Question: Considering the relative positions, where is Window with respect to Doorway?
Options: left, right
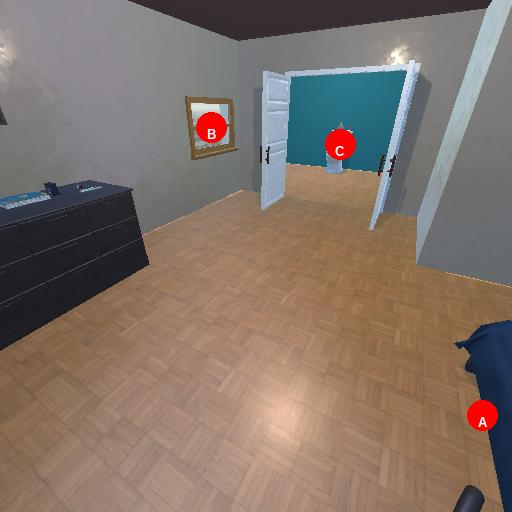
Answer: left